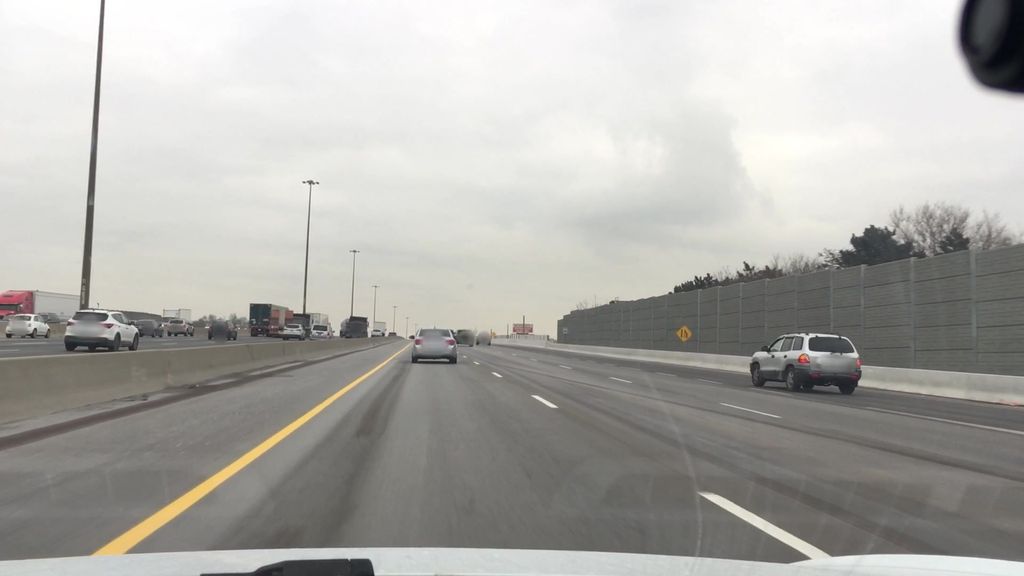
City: toronto